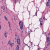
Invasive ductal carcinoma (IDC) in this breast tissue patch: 0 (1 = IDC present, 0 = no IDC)